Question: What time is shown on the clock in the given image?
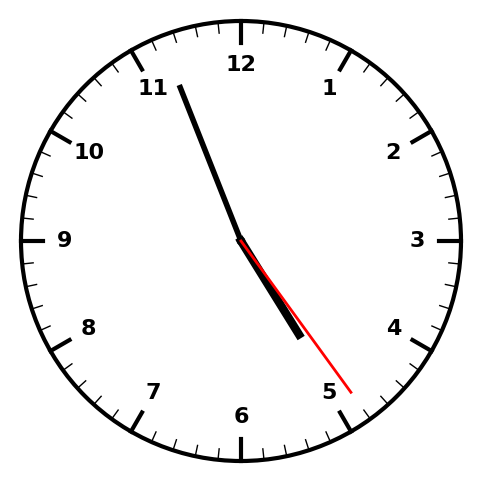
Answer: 04:56:24